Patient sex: M
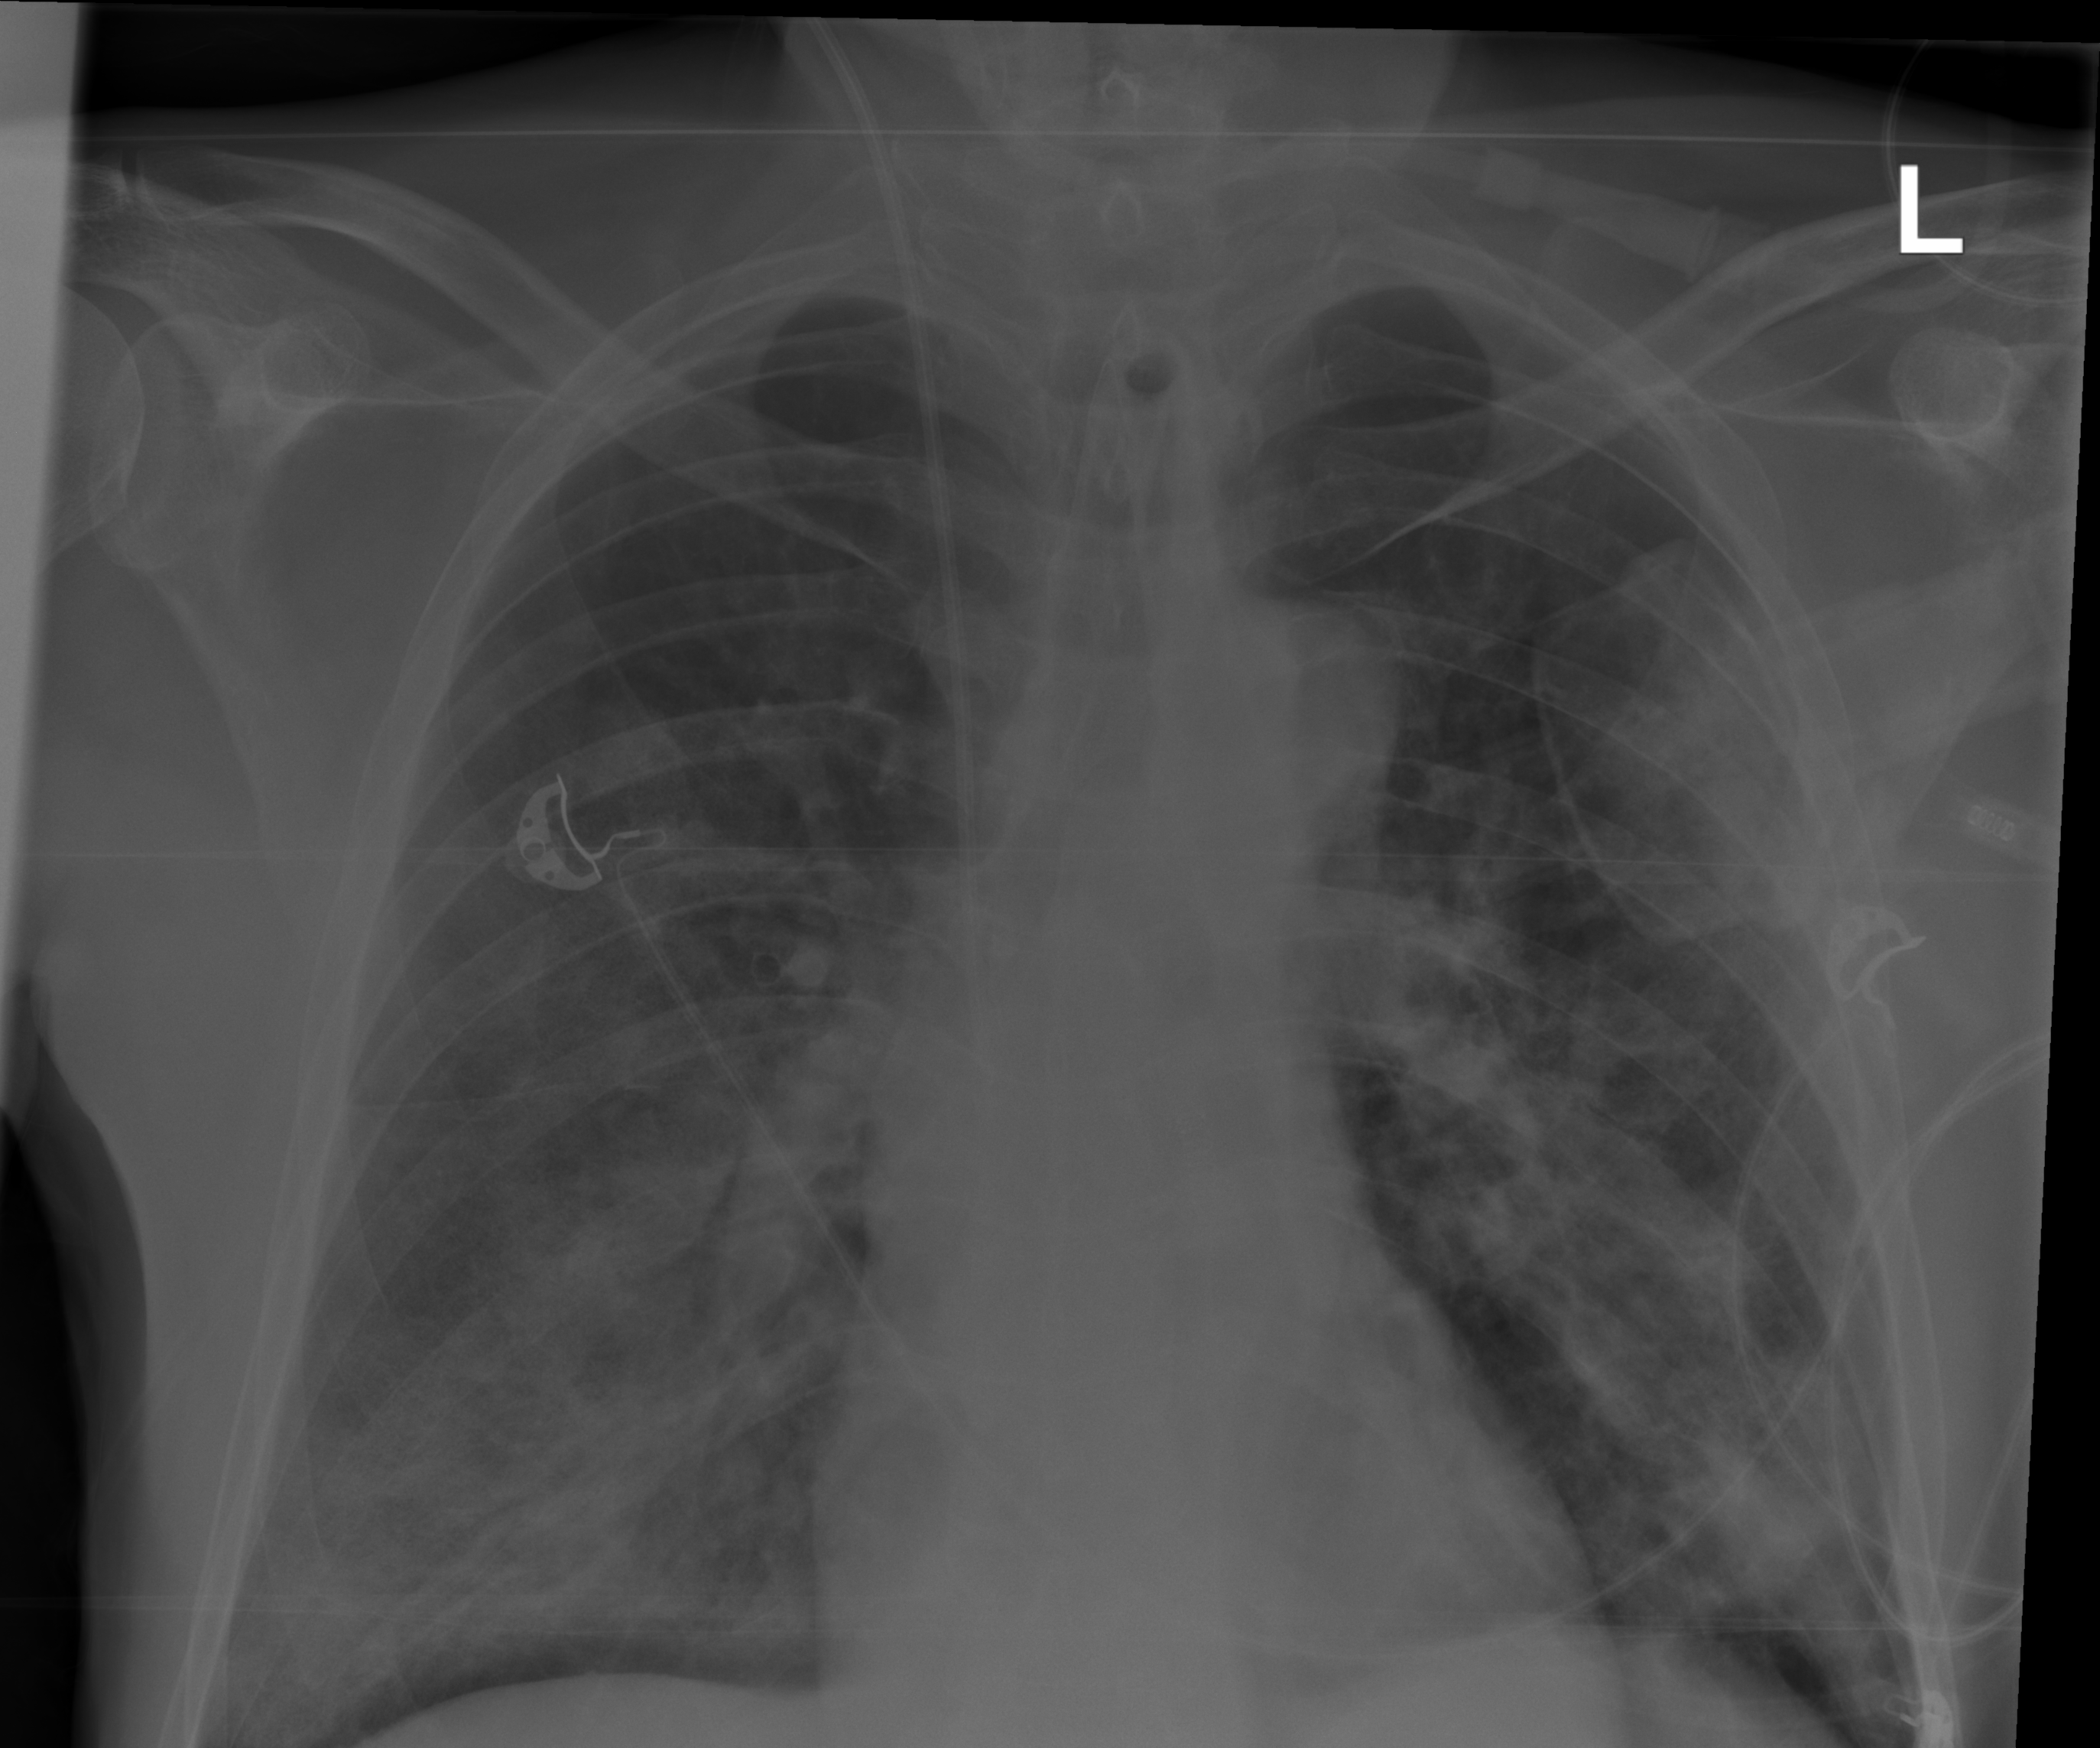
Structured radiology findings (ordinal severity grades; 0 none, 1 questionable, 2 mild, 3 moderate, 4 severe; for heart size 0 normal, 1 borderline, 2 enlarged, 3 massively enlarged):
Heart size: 0
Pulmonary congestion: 0
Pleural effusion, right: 0
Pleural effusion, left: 0
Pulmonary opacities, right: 3
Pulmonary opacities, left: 3
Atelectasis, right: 2
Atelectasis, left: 2